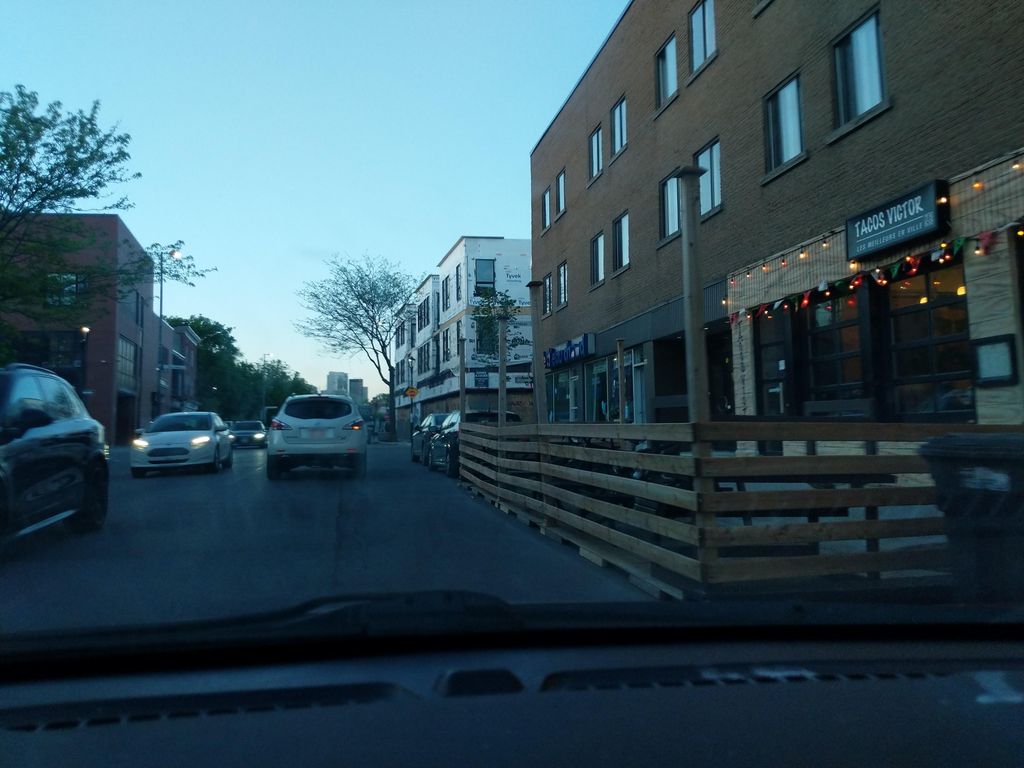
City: montreal